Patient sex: F
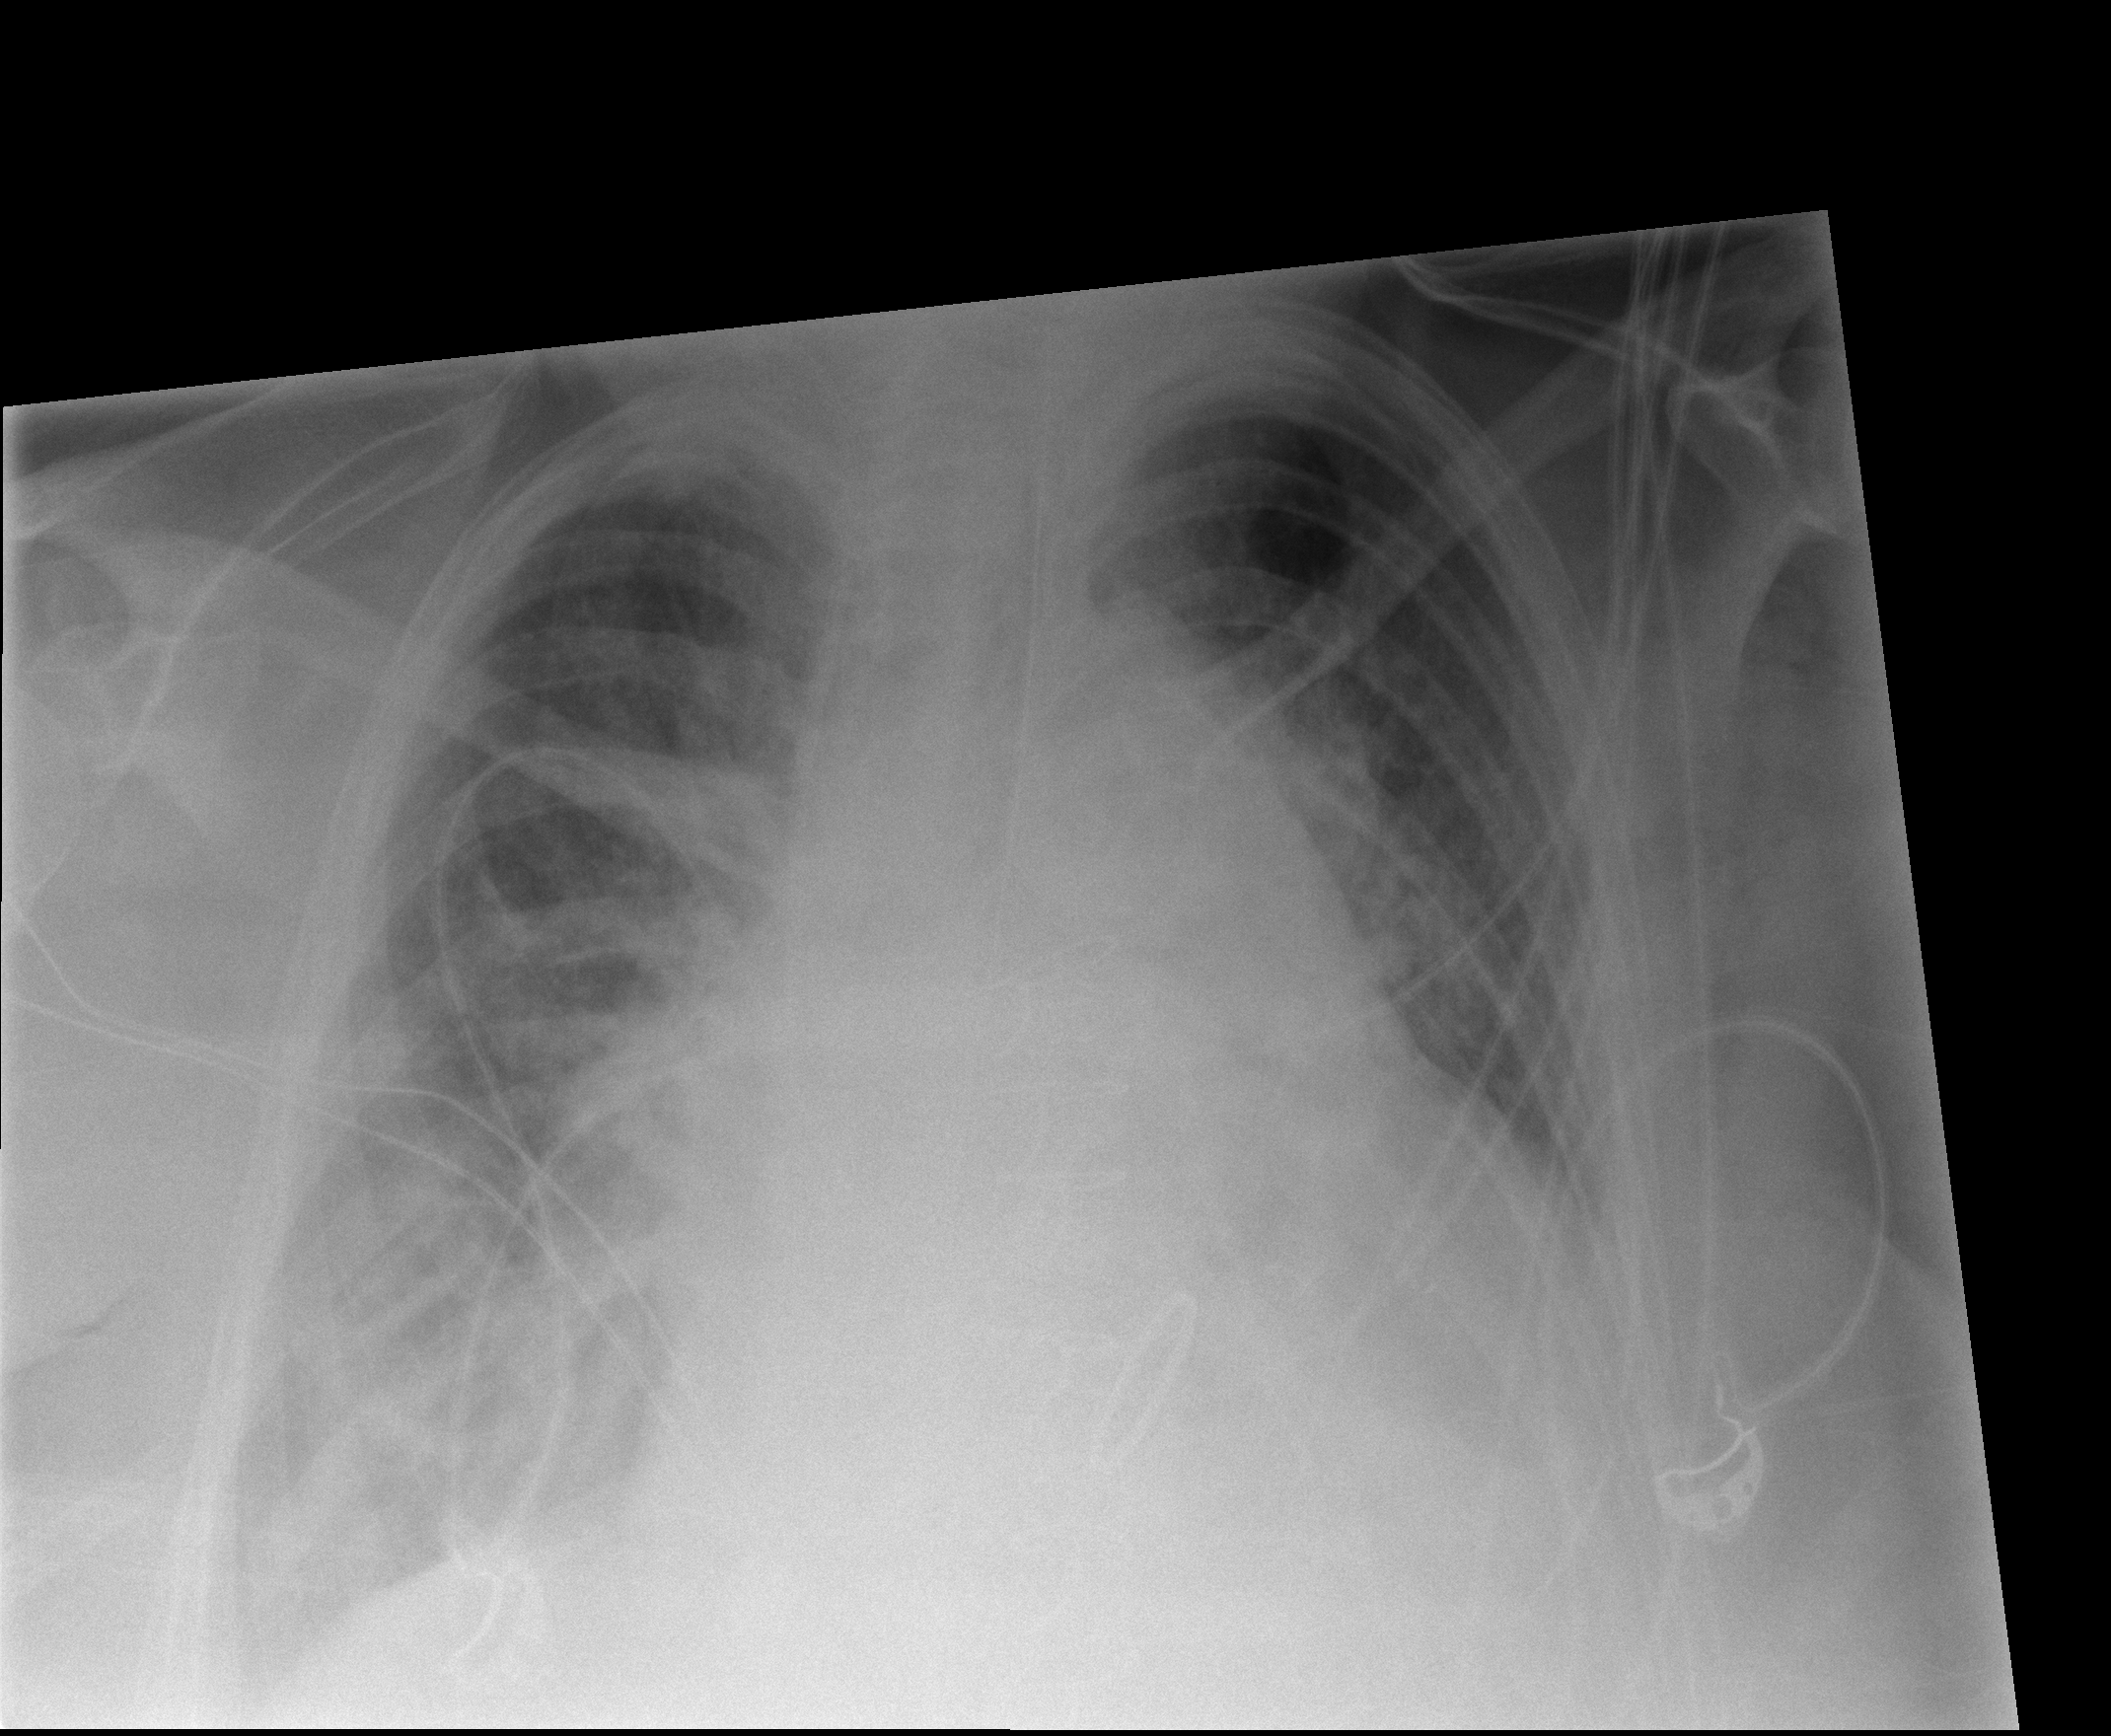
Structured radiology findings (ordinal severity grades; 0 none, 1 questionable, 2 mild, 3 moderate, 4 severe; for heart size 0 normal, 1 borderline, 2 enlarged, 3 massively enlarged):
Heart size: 3
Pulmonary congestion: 2
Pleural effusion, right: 2
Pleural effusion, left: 2
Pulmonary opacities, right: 1
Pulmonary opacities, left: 1
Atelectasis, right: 2
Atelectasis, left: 2